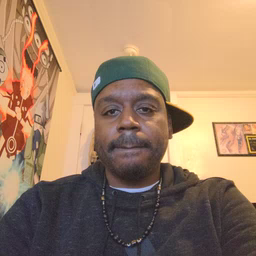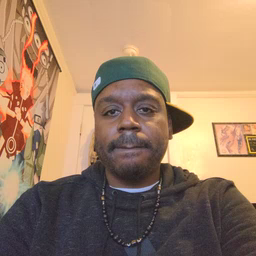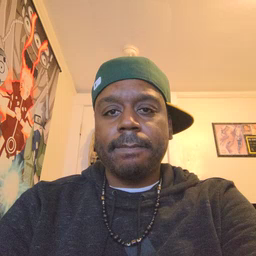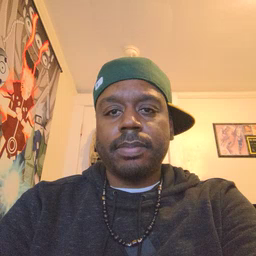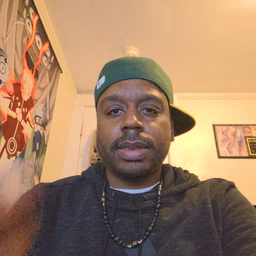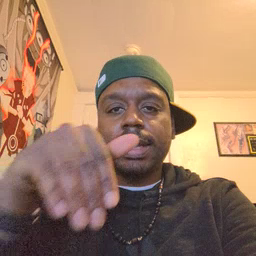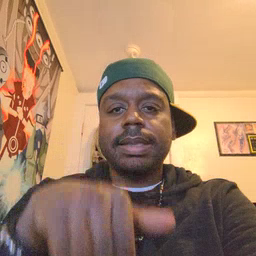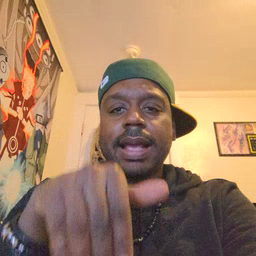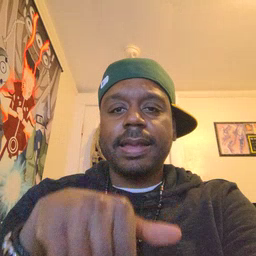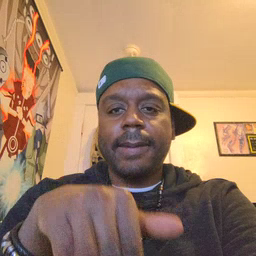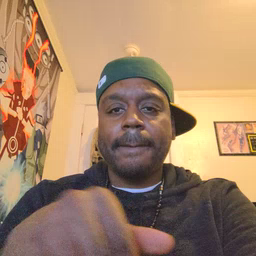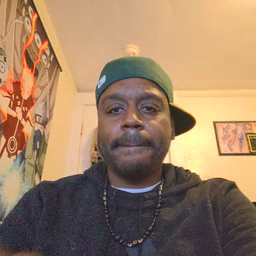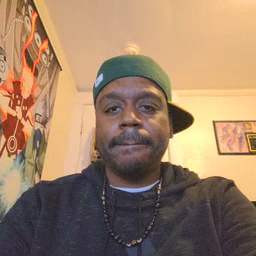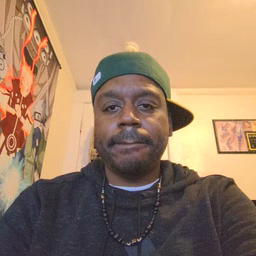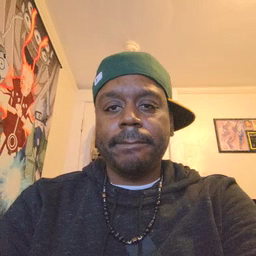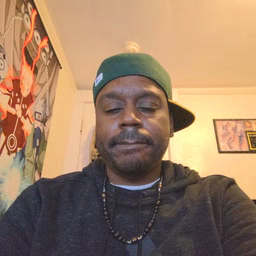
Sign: night